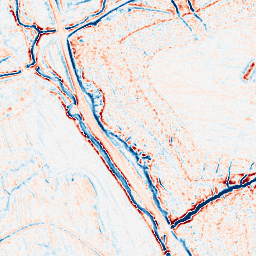
Category: edge_preserving
Decomposition family: bilateral
Decomposition parameters: d: 9
sigma_color: 50
sigma_space: 75
Upsampling method: quartic
Upsampling parameters: scale: 2
Upsampling scale: 2